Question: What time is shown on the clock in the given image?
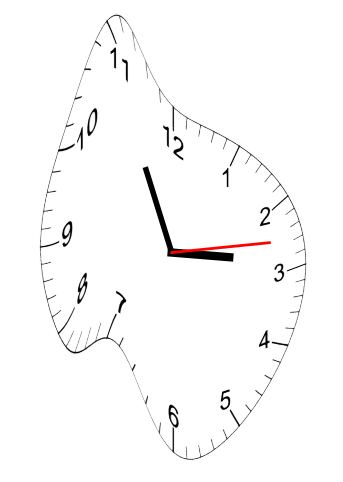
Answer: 02:55:13